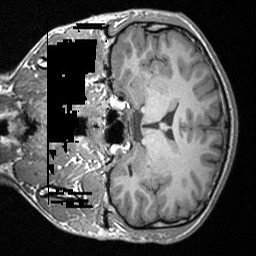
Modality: T1w
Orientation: coronal
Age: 20
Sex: male
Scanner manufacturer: siemens
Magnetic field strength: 3 T
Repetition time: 1.64 s
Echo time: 0.00234 s